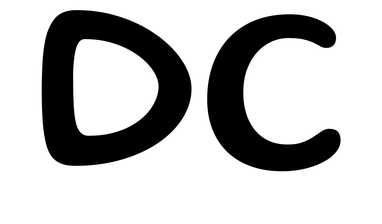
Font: Gluten_Regular